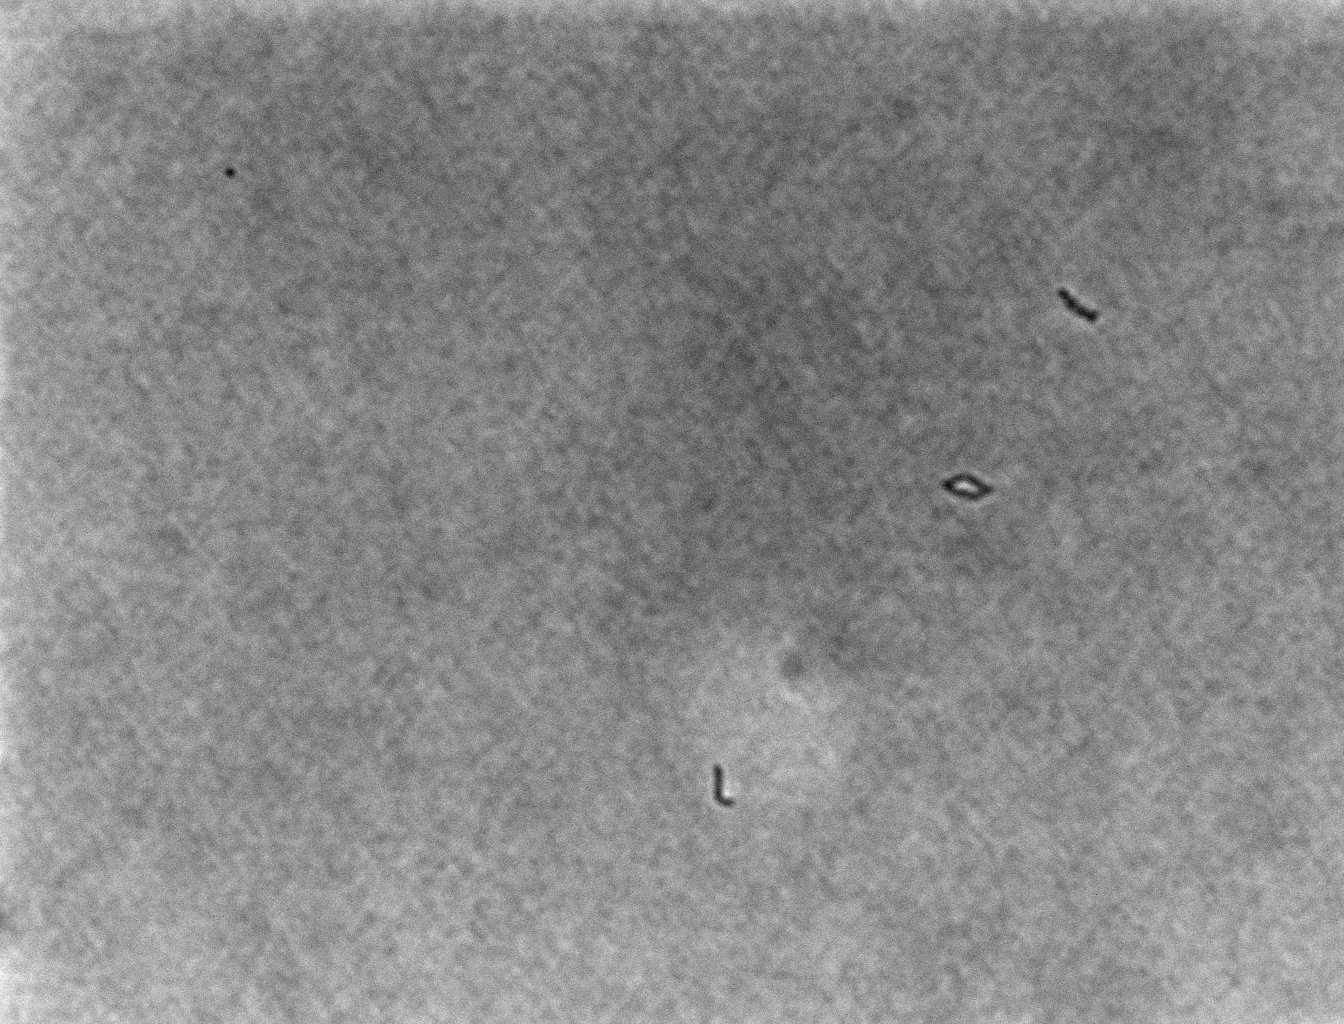
Brightfield microscopy, 60x objective, 3 h incubation